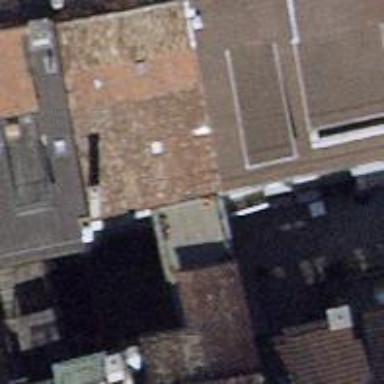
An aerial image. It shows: Gabled apartment building with roofs oriented across.